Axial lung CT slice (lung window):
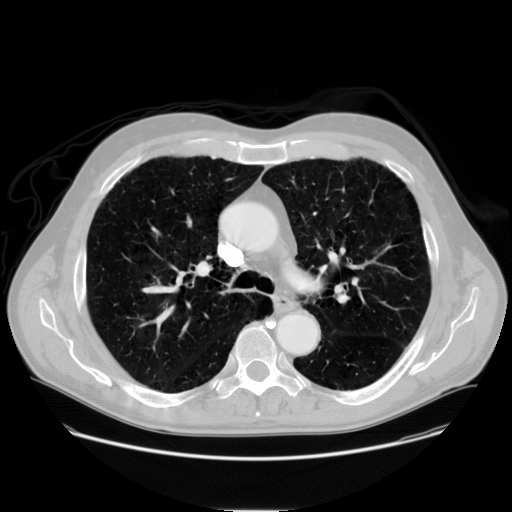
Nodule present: no